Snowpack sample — Loveland Pass, Silver Plume, Colorado, USA (2/11/26, 12:00 PM MST)
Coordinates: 39.663, -105.886
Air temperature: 35 °F
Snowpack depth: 82 cm
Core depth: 30 cm
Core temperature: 28.4 °F
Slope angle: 13°, slope face: 12°
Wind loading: high
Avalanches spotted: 1
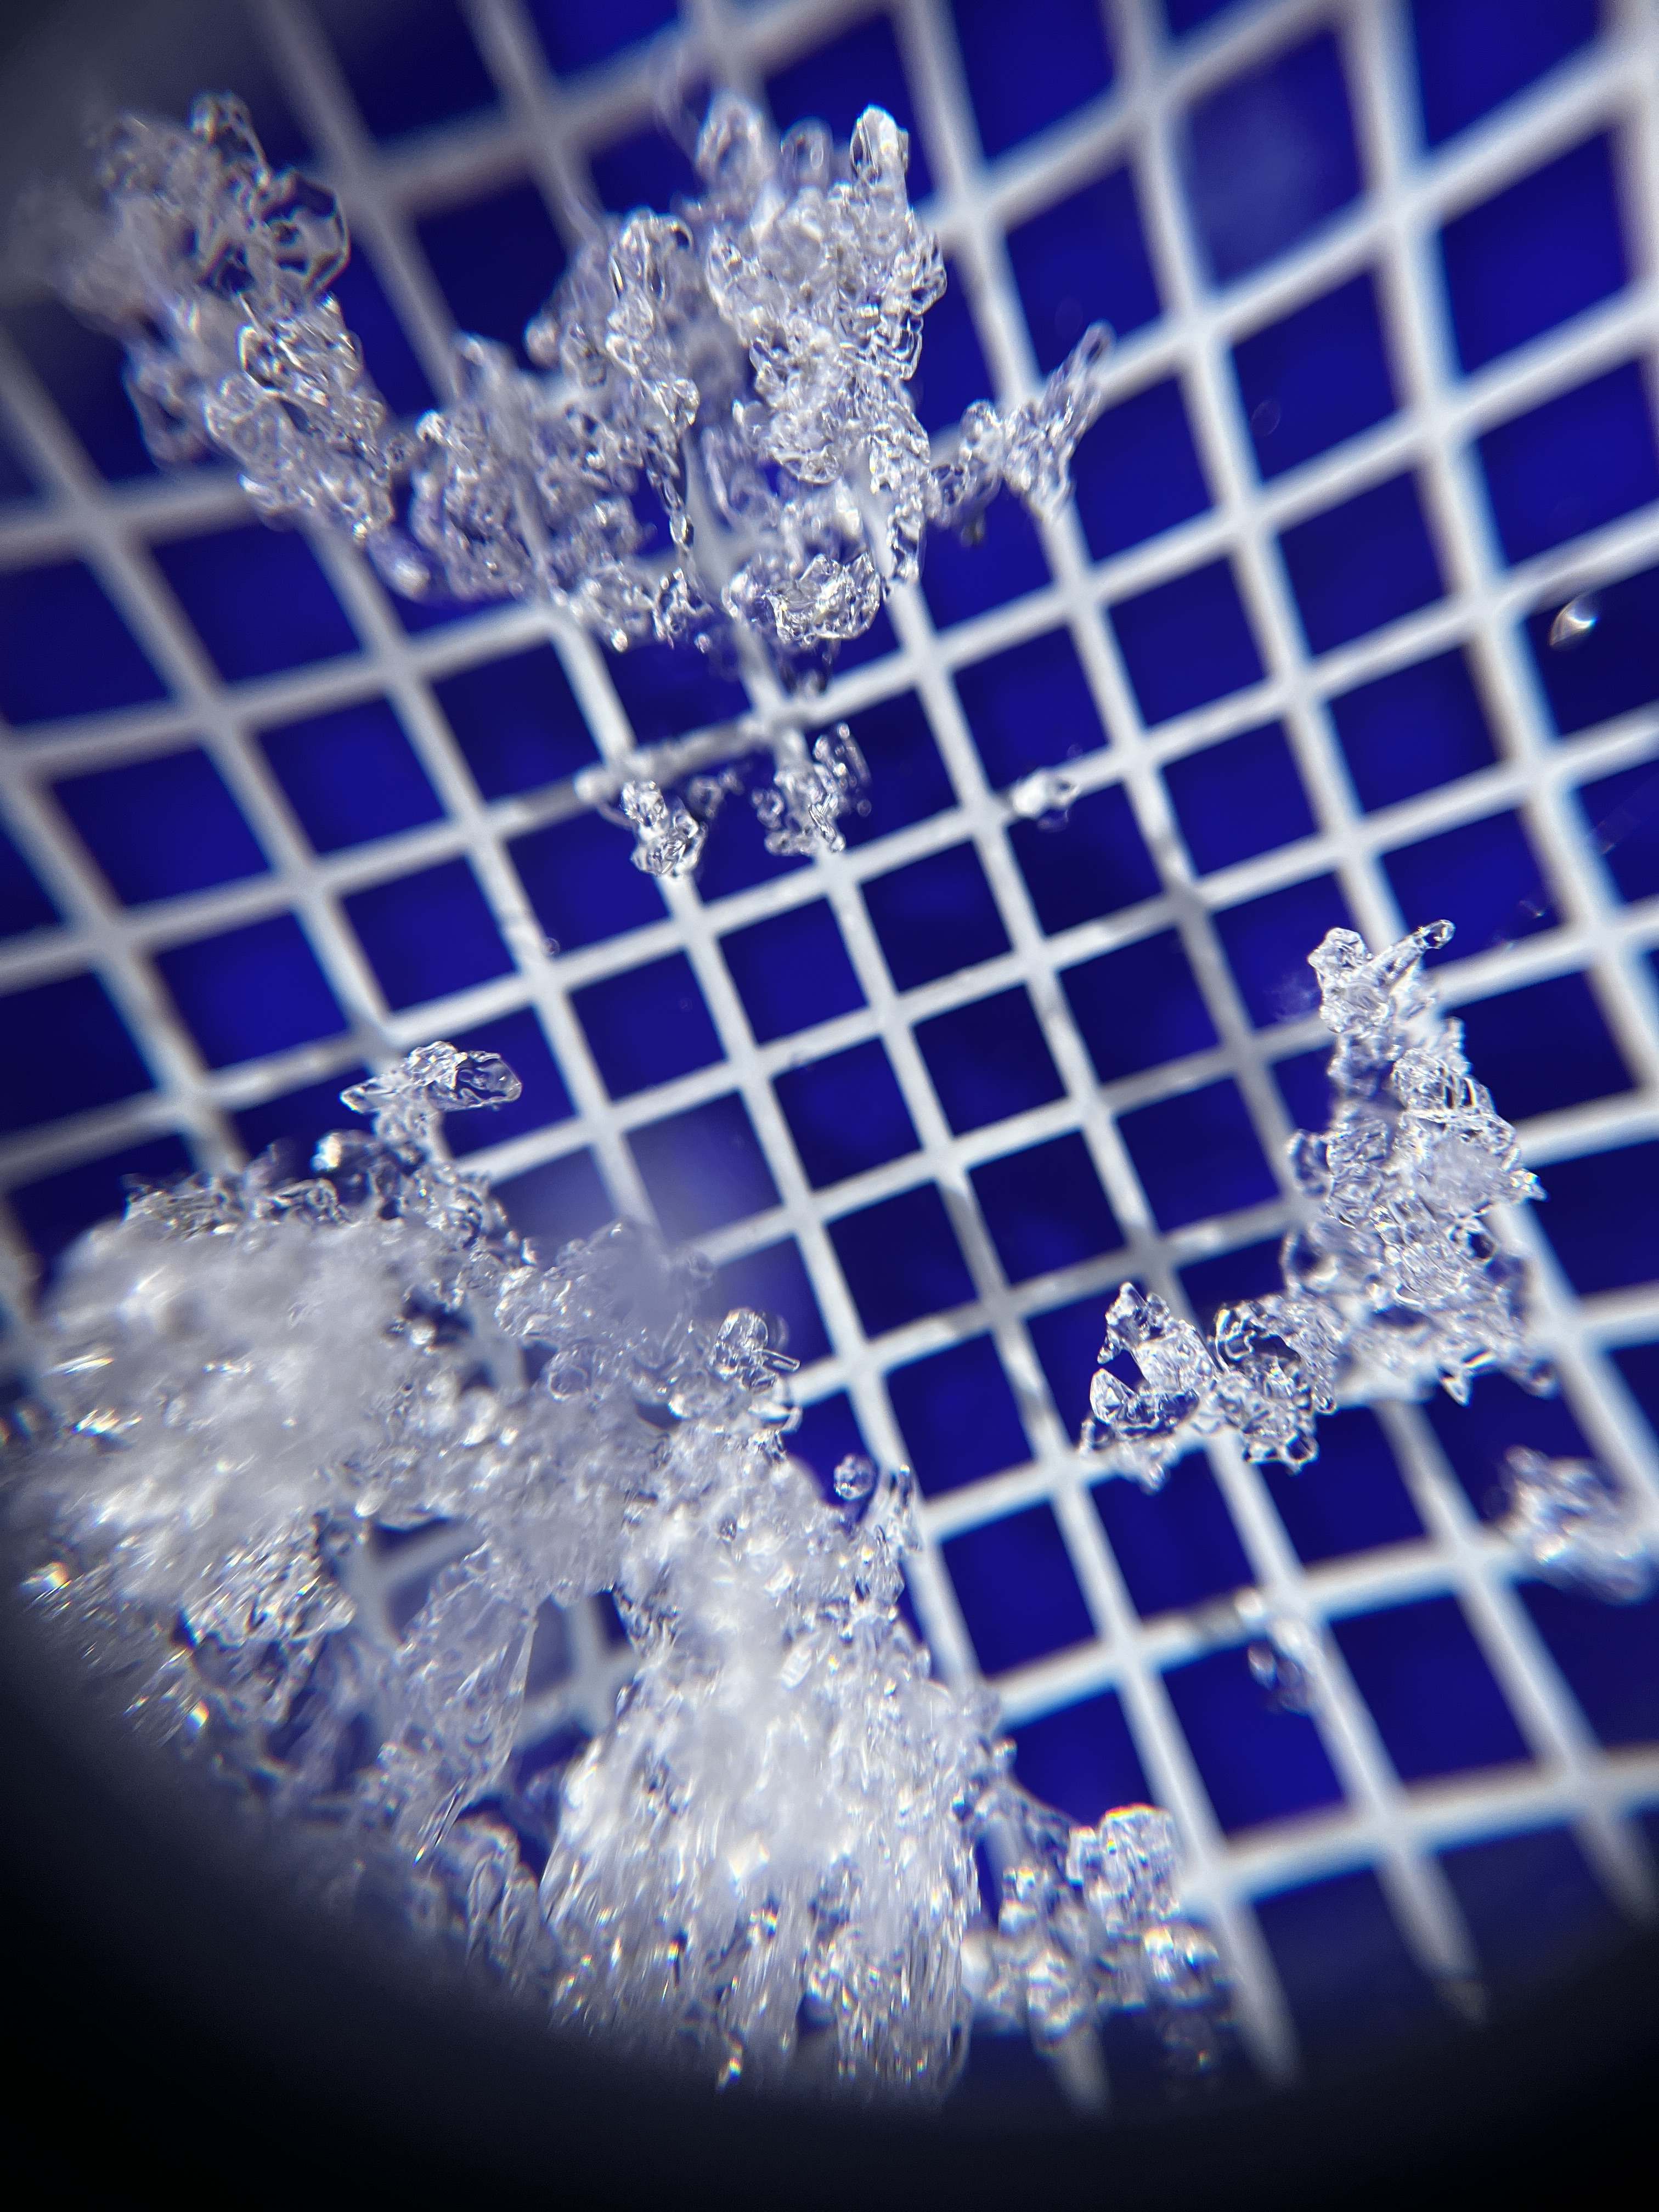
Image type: magnified_profile
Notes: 1 small avalanche spotted on the north side of the bowl, lots of wind loading